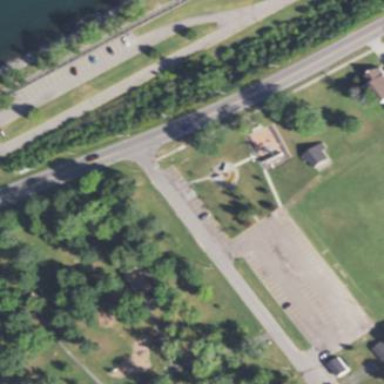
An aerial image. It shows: Memorial site with historic significance.